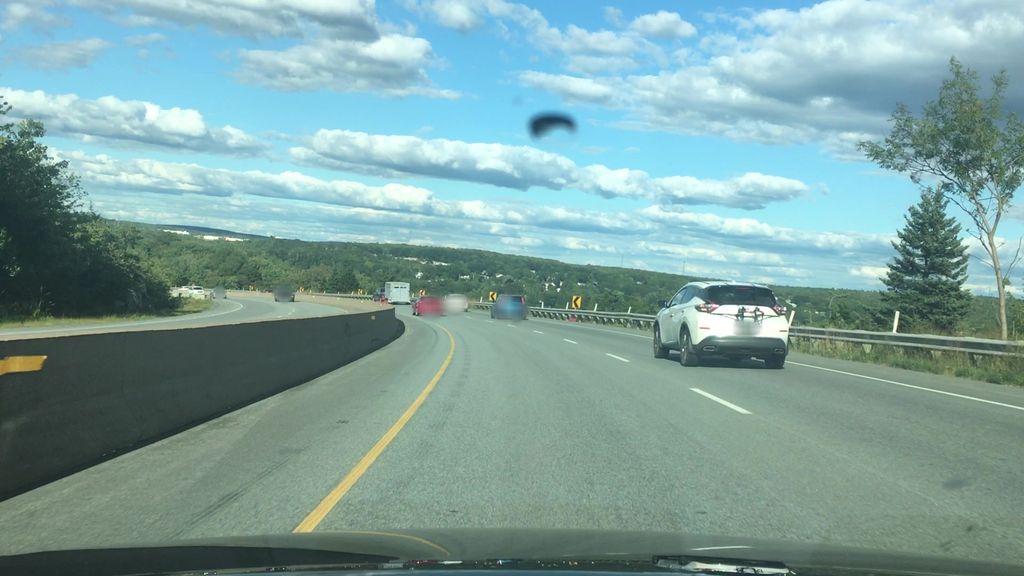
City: halifax